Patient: sex M, age 51
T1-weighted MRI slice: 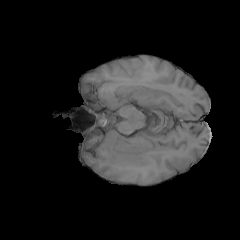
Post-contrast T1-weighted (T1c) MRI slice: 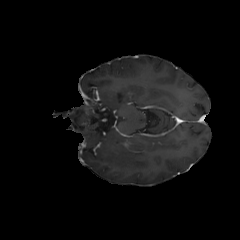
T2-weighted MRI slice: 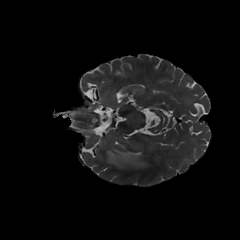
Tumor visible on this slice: yes
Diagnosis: Glioblastoma, IDH-wildtype
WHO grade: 4